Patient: sex M, age 76
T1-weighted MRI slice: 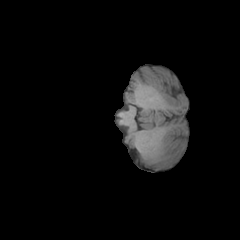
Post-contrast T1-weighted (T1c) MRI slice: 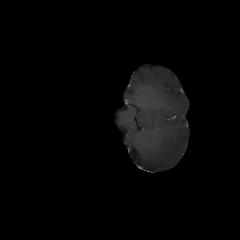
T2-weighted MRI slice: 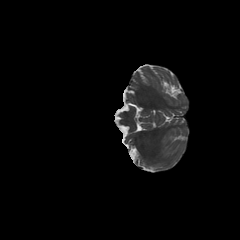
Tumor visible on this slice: no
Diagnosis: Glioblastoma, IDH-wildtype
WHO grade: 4